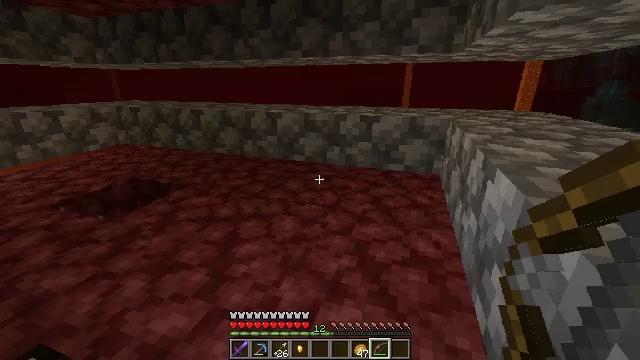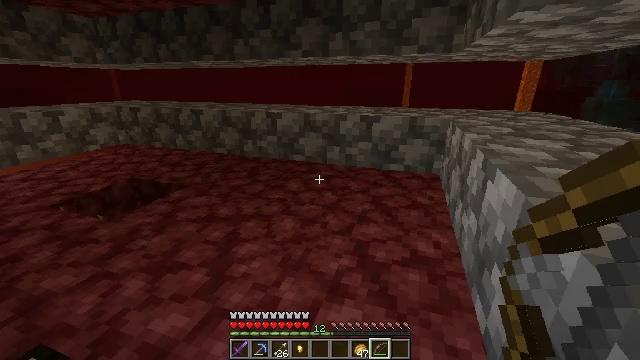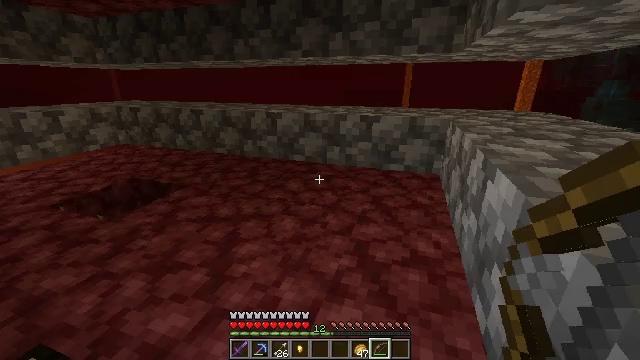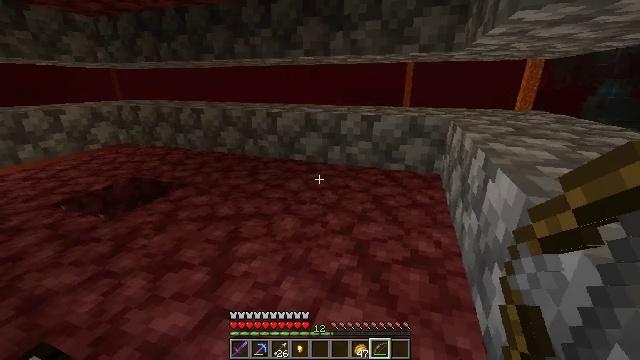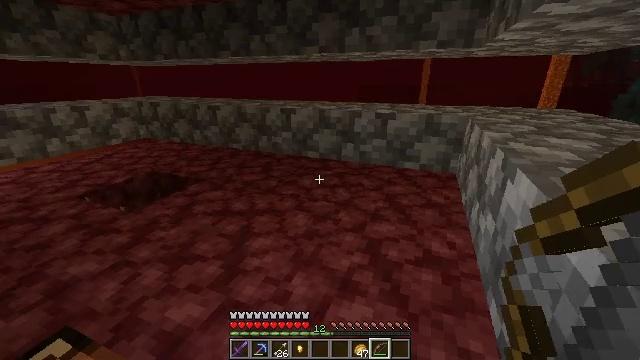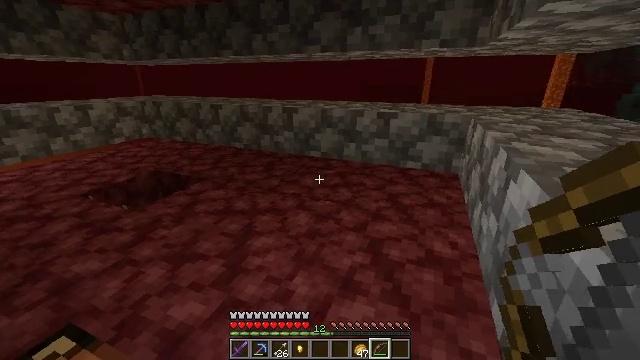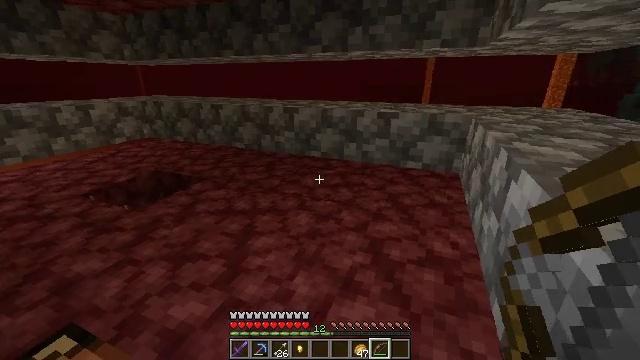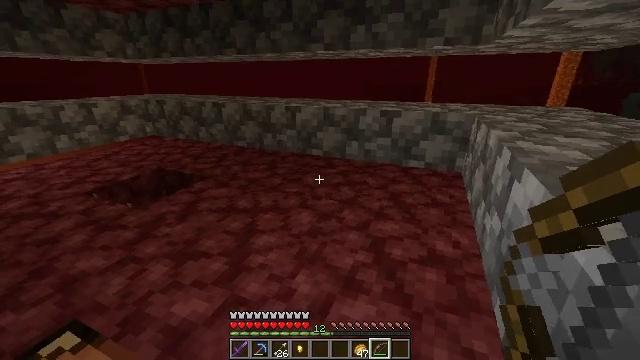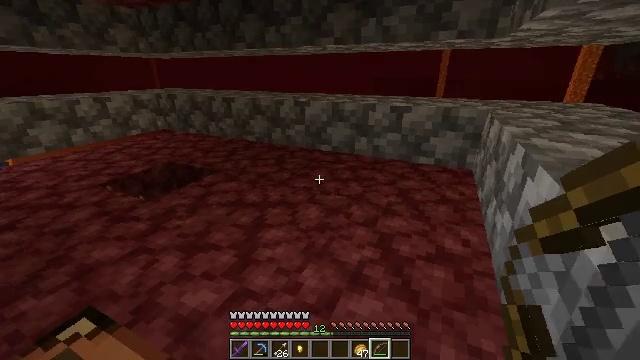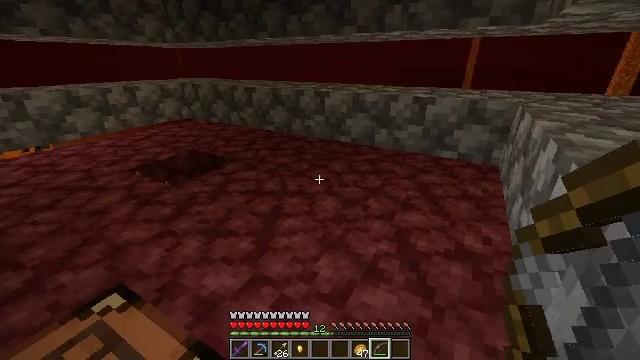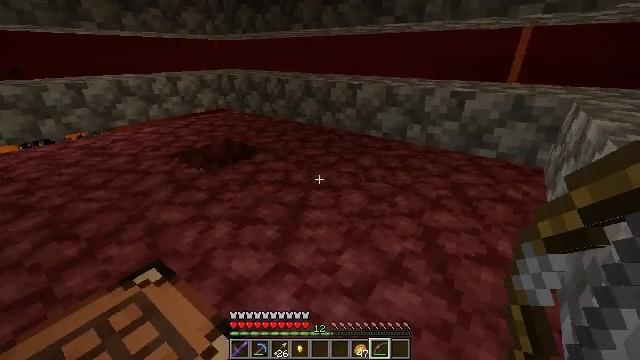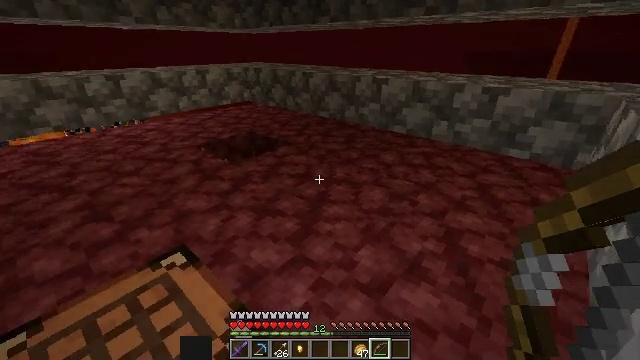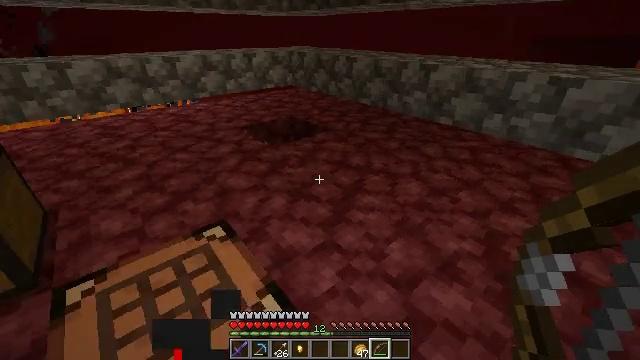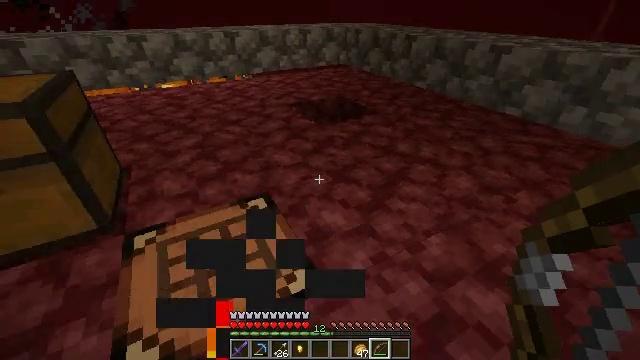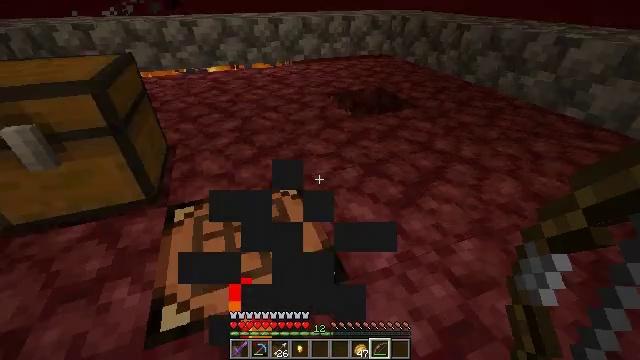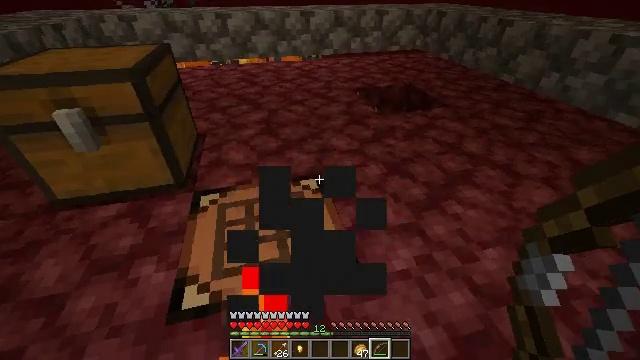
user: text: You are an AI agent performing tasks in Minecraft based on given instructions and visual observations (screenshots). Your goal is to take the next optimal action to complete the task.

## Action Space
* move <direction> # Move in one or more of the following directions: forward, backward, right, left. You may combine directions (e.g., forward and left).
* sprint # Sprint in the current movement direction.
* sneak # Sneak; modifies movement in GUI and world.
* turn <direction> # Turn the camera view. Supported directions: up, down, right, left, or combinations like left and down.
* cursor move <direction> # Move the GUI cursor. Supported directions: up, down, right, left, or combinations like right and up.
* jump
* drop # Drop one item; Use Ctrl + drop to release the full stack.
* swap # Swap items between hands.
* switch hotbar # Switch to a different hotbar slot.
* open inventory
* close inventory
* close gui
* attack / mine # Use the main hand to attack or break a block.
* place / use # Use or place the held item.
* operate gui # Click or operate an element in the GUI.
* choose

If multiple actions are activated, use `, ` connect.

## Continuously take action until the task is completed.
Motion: motion action
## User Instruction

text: Break the cobblestone slab to recycle it.
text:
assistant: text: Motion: no_op
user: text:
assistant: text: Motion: no_op
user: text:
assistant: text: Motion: no_op
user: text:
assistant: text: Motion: turn left
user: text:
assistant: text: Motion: no_op
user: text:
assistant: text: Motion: no_op
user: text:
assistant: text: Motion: no_op
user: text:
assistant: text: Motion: turn left and down
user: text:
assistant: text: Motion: turn left and down
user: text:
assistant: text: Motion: turn left and down
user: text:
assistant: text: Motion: turn left and down
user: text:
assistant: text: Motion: turn left and down
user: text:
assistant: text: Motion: turn left and down
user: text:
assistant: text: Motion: turn left and down
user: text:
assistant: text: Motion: turn left and down
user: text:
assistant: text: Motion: turn left and up
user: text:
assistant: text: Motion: turn left
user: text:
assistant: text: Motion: turn up
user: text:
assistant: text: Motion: no_op
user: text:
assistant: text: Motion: no_op
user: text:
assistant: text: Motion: turn right
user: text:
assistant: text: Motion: no_op
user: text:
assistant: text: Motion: turn left
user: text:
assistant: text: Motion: turn left and down
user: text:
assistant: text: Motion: turn left and down
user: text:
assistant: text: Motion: turn left and down
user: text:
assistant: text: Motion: turn left and down
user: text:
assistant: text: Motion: turn left and down
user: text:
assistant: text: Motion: turn left and down
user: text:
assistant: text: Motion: turn down